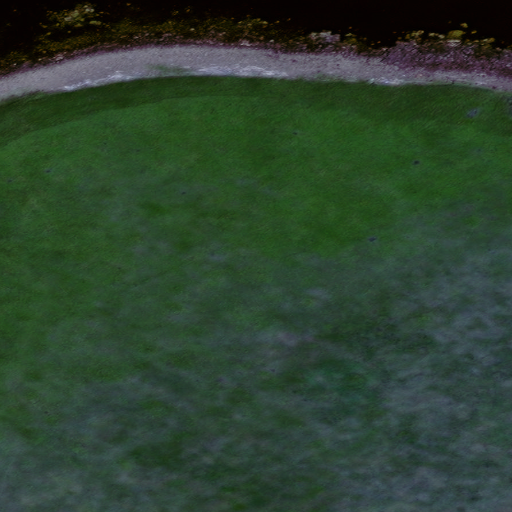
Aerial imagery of cape in Alaska named Raven Point containing only unknown